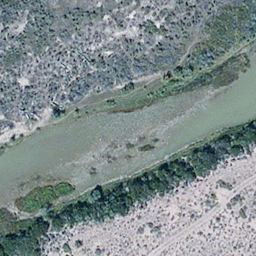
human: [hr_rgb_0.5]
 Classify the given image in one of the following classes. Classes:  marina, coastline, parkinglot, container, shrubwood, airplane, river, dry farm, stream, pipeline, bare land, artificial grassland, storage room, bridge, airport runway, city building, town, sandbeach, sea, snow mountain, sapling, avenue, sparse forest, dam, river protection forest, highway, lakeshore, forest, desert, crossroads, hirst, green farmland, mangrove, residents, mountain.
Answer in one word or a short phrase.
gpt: river